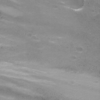
Label: not_dusty